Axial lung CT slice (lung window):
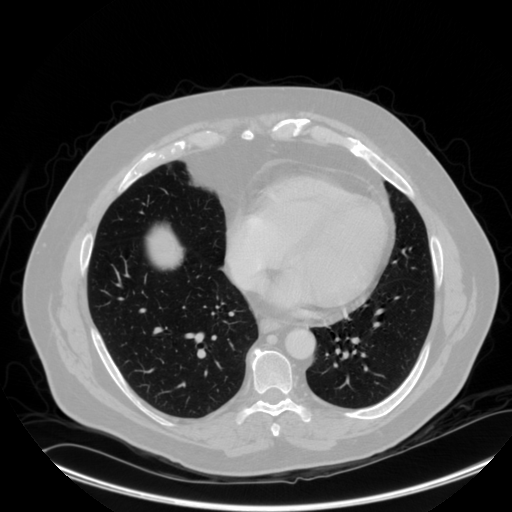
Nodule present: no